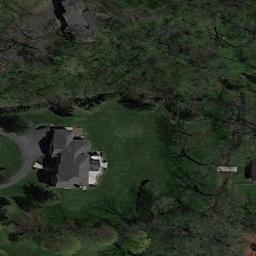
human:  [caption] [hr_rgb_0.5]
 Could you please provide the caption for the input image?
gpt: In a sparse residential area there are two houses, One large and one small, And many green trees, Surrounded by grass .

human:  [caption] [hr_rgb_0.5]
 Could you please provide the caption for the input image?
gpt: The sparse residential is on the grass next to some trees .

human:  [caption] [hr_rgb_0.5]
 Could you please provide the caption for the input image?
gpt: Here is a gorgeous home with a trail behind and a row of trees in front .

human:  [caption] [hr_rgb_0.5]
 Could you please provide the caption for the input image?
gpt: Many trees are around the sparse residential .

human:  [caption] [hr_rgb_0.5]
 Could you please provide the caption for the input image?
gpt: A sparse residential area with many green trees and a black building .